Aerial crown-view tile of a tropical tree (Barro Colorado Island, Panama), acquired 20240813:
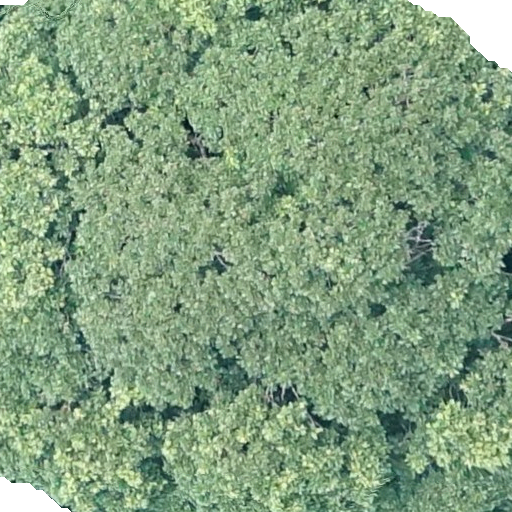
Species: Dipteryx oleifera
GBIF accepted scientific name: Dipteryx oleifera
Crown area: 557.721 m²